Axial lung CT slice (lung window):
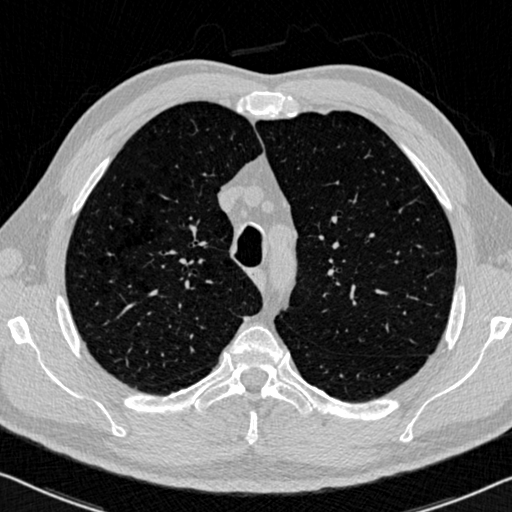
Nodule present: no